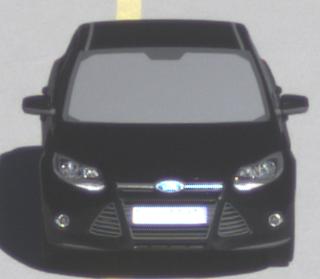
Make: Ford
Model: Focus 1.6 Ti-VCT
Detailed model: Focus (III)
Model produced from: 2011/09
Model produced until: 2014/09
Doors: 5
Color: black
Road condition: wet road
Daytime: morning or afternoon
Contrast: high contrast